Question: I want to test ime option using my emulator, but I can not see the keyboard. I can type letters, but I need the keyboard just like in a real android device. How can I do that? I was trying to find something in settings, but I can't find anything.
Look:

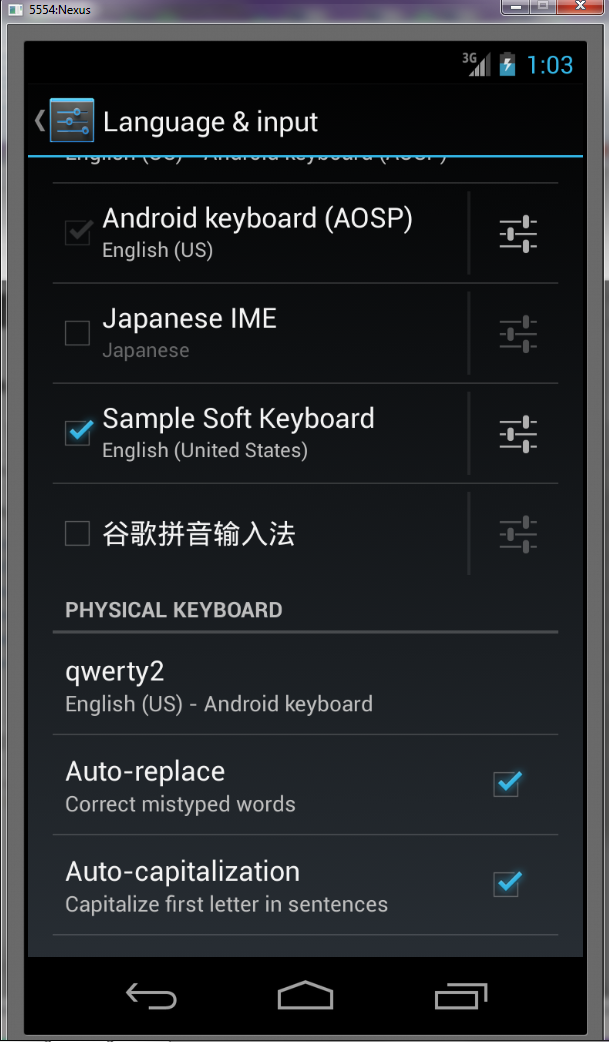
Answer: As also mentioned by <URL> in the AVD manager. You have to tick off the "Hardware keyboard present". That means the emulator will not use the Hardware keyboard, but show you a Software keyboard.
More information: <URL>